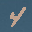
Label: 4